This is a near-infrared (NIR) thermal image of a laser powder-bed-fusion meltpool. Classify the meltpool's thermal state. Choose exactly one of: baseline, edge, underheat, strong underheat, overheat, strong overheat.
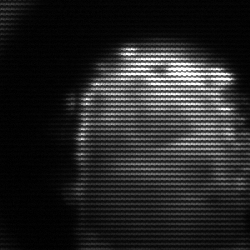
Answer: baseline